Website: lowes
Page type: customer-info-address
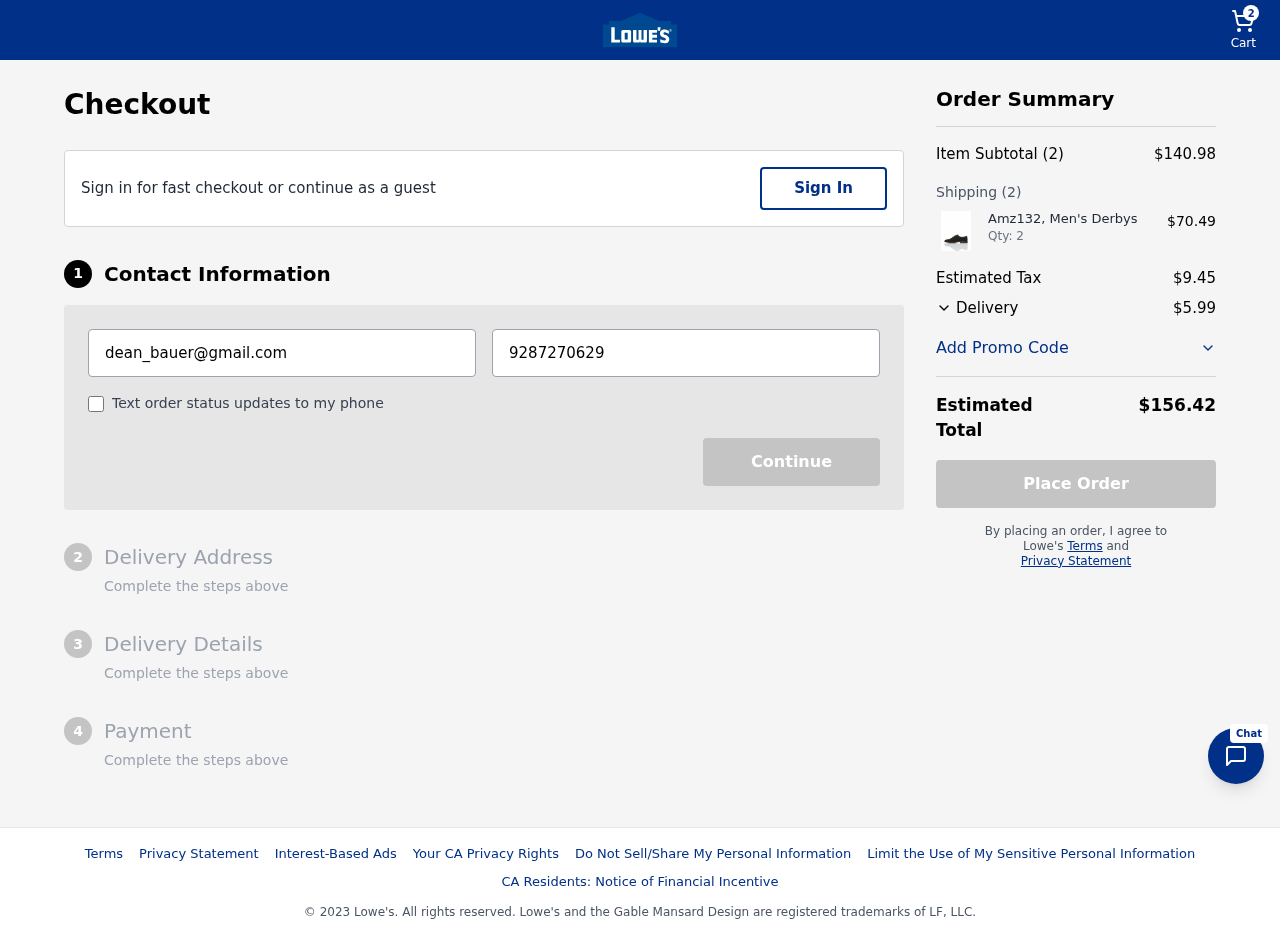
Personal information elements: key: PII_EMAIL
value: dean_bauer@gmail.com
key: PII_PHONE
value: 9287270629
Product elements: key: PRODUCT1_NAME
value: Amz132, Men's Derbys
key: PRODUCT1_PRICE
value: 70.49
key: PRODUCT1_QUANTITY
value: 2
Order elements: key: ORDER_NUM_ITEMS
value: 2
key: ORDER_SUBTOTAL
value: $140.98
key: ORDER_NUM_ITEMS2
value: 2
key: ORDER_TAX
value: $9.45
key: ORDER_SHIPPING_COST
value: $5.99
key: ORDER_TOTAL
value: $156.42